Question: I want to produce a graphic similar to this:

I started with this code:
'''
library(ggplot2)
library(scales) #needed for labels=percent
var1 <- sample(0:20,78,replace = TRUE)
var2 <- cut(var1, breaks = seq(0,20,5),include.lowest = TRUE)
df<-as.data.frame(var2)
ggplot(df, aes(x= var2)) +
geom_bar(aes(y = ..prop..,group=1),fill="dodgerblue3")+
scale_y_continuous(labels=percent)+
labs(x = NULL,y = NULL)+
theme(axis.ticks.x = element_blank(),
axis.text = element_text(size=7))
'''
But I couldn't put the labels in the plot.
I tried to follow <URL>:
'''
ggplot(df, aes(x= var2, group=1)) +
geom_bar(aes(y = ..density..)) +
geom_text(aes( label = format(100*..density.., digits=2, drop0trailing=TRUE),
y= ..density.. ), stat= "bin", vjust = -.5) +
scale_y_continuous(labels=percent)
'''
But I obtained this error (I use ggplot2-version 2.0.0):
> Error: StatBin requires a continuous x variable the x variable is discrete. Perhaps you want stat="count"?
Finally I made the plot with this code:
'''
per <- df %>% group_by(var2) %>% summarise(freq = n()/nrow(df))
ggplot(data=per, aes(x=var2,y=freq)) +
geom_bar(stat="identity",fill="dodgerblue3")+
geom_text(aes(label=percent(freq)),vjust=1.5,colour="white")+
scale_y_continuous(labels=percent)+
labs(x = NULL,y = NULL)+
theme(axis.ticks.x = element_blank(),
axis.text = element_text(size=7))
'''
However, is it possible to make it like <URL>, without the need for the 'per' dataframe and directly in ggplot?
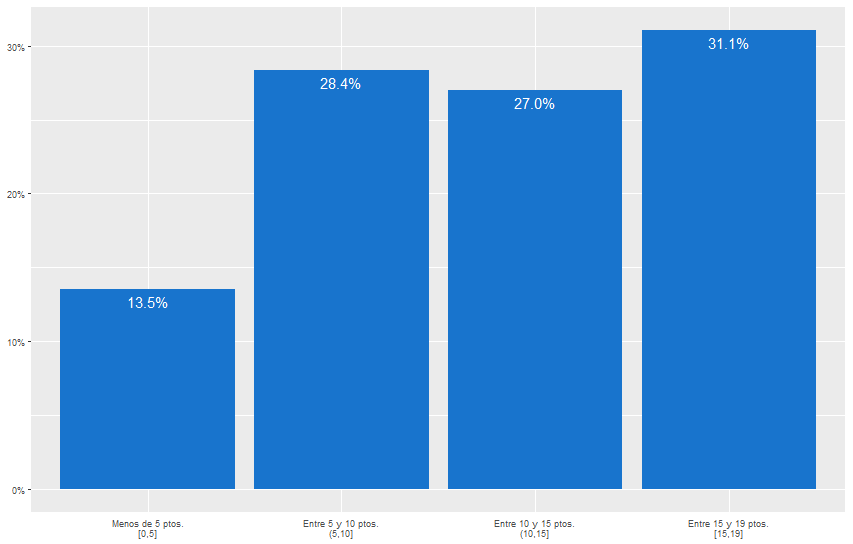
Answer: You could try this, which is taken from <URL> and customized.
'''
ggplot(df, aes(factor(var2))) +
geom_bar(fill="dodgerblue3")+
labs(x = NULL,y = NULL)+
stat_bin(aes(label = paste(prop.table(..count..) * 100, "%", sep = "")),
vjust = 1, geom = "text", position = "identity", color ="white")
'''
giving:<URL>
In the new ggplot 2.0.X version, 'stat_count'should be used and not 'stat_bin'. From the <URL>
> stat_count, which counts the number of cases at each x posotion,
without binning. It is suitable for both discrete and continuous x
data, whereas stat_bin is suitable only for continuous x data.
'''
ggplot(df, aes(factor(var2))) +
geom_bar(fill="dodgerblue3")+
labs(x = NULL,y = NULL)+
stat_count(aes(label = paste(prop.table(..count..) * 100, "%", sep = "")),
vjust = 1, geom = "text", position = "identity", color ="white")
'''